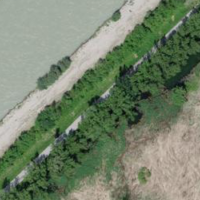
EUNIS habitat code: 23
Species observed at this site:
Tachybaptus ruficollis
Orchis militaris